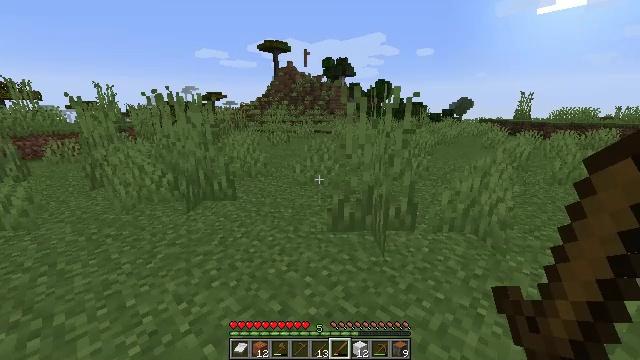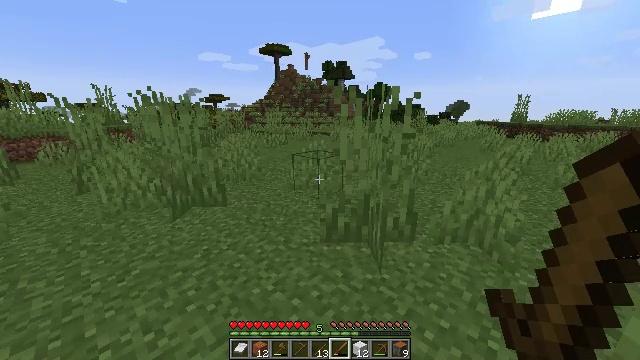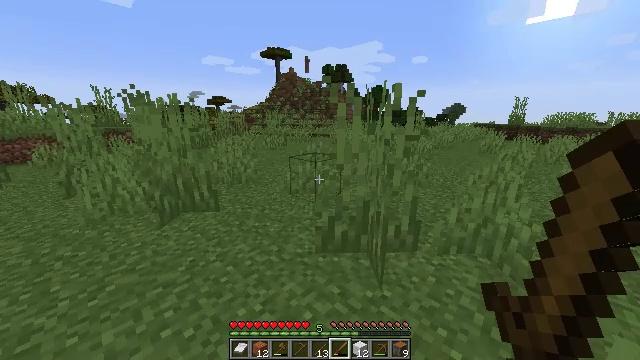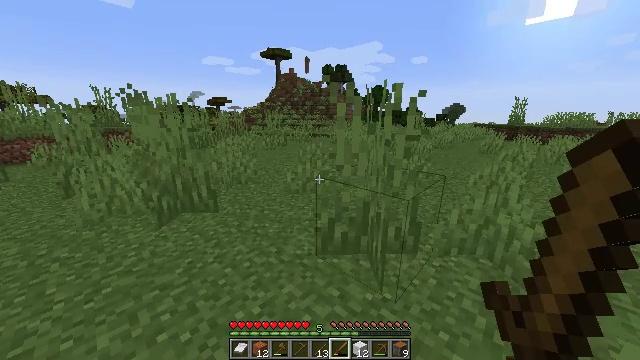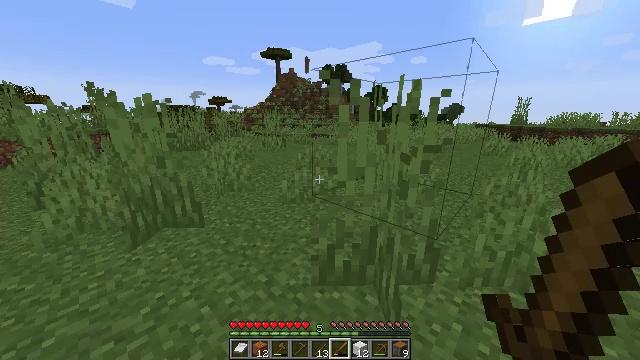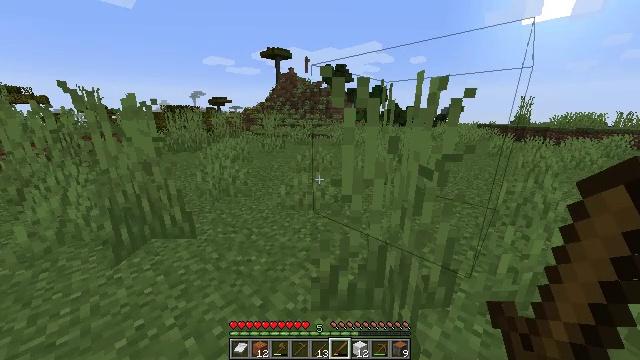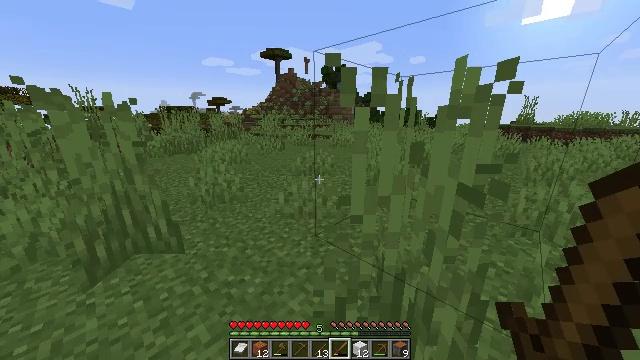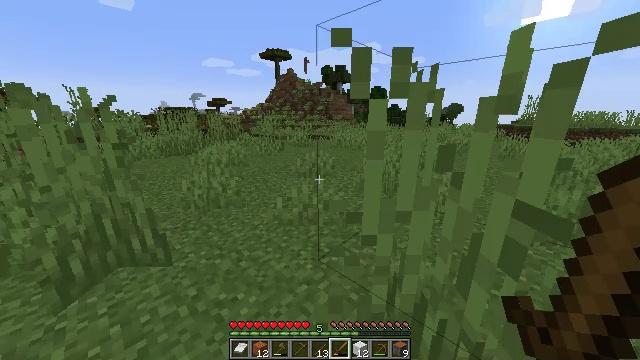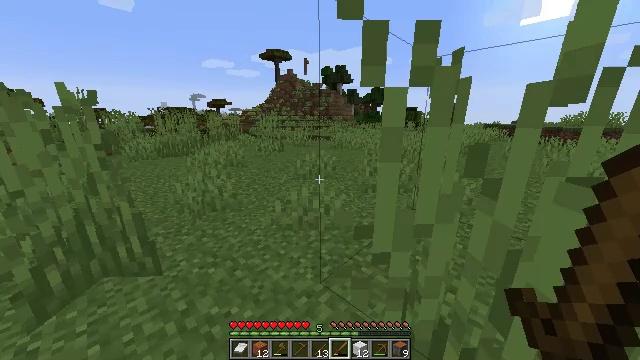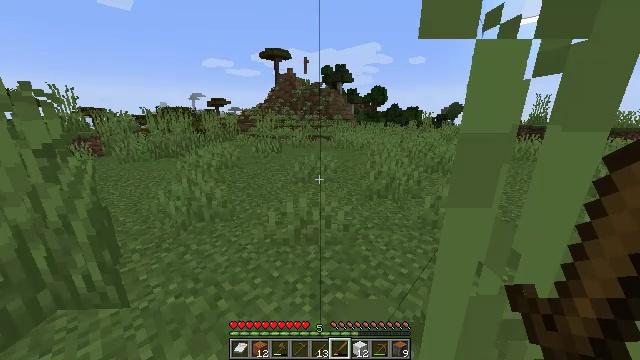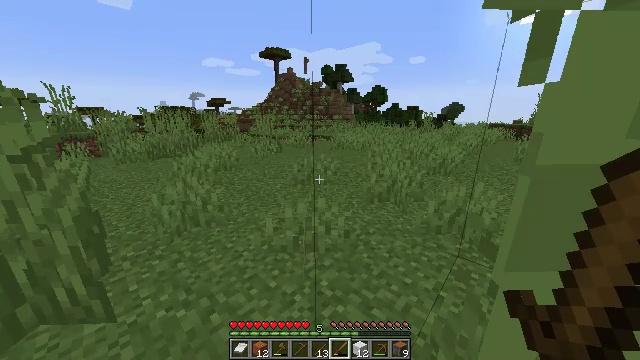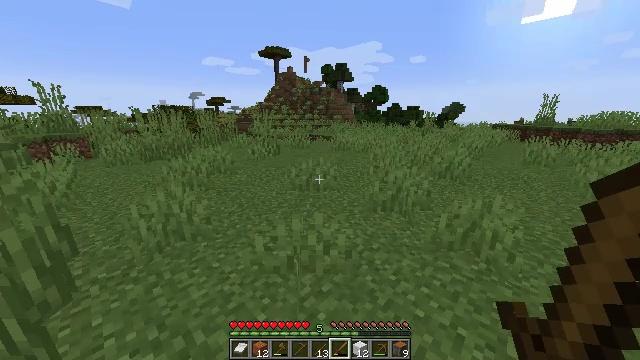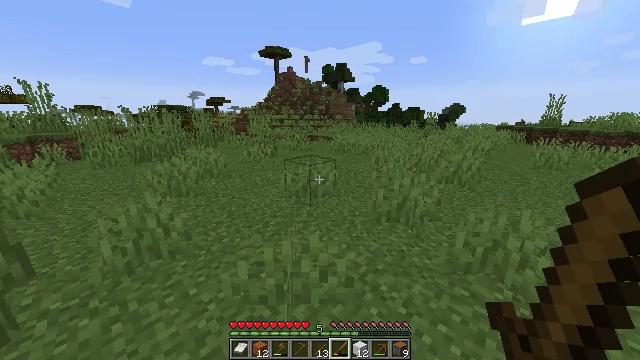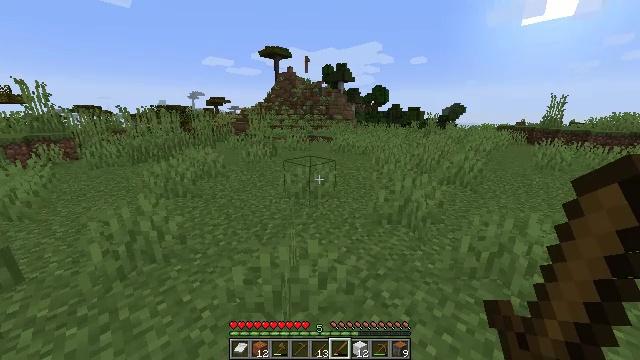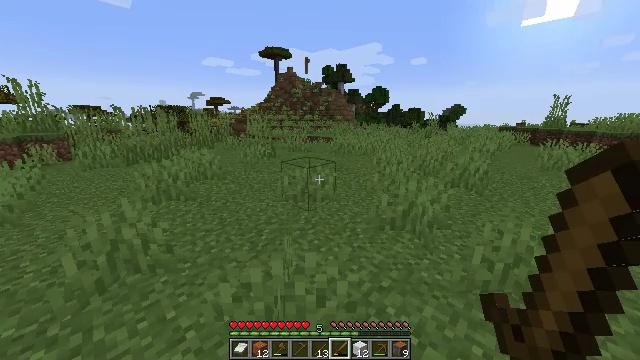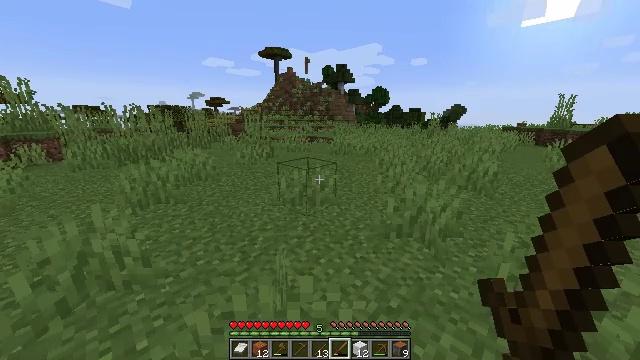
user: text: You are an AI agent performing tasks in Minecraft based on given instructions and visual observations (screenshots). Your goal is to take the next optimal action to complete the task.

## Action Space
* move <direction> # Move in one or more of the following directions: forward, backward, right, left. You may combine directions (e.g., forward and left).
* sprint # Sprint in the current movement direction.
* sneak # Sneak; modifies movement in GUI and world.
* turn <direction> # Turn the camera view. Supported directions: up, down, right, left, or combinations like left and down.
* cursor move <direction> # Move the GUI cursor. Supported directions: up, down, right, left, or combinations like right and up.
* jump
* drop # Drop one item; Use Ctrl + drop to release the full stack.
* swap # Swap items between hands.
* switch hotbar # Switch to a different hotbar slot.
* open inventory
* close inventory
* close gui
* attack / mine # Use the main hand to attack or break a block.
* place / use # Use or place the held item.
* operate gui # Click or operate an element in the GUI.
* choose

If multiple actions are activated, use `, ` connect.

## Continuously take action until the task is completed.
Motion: motion action
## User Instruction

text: Mine acacia log from the tree's trunk.
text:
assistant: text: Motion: move forward, sprint
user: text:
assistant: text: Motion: move forward, sprint
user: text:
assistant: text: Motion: move forward, sprint
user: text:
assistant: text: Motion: move forward, sprint
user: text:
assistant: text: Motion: move forward, sprint
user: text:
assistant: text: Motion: move forward, sprint
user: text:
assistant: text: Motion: move forward, sprint
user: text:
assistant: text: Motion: move forward, sprint
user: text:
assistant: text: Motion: move forward, sprint
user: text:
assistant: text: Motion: move forward, sprint
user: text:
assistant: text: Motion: move forward, sprint
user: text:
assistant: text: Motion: move forward, sprint
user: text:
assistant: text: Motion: move forward, sprint
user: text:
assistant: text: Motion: move forward, sprint
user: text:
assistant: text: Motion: move forward, sprint
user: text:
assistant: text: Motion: move forward, sprint
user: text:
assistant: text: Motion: move forward, sprint
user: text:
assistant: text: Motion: move forward, sprint
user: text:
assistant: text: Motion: move forward, sprint
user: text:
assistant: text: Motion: move forward, sprint
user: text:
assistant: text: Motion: move forward, sprint, turn left
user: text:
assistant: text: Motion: move forward, sprint
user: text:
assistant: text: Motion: move forward, sprint, turn left
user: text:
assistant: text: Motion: move forward, sprint
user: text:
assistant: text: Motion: move forward, sprint
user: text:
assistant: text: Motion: move forward, sprint
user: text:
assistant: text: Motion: move forward, sprint
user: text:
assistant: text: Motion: move forward, sprint
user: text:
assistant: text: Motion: move forward, sprint
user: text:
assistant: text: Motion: move forward, sprint